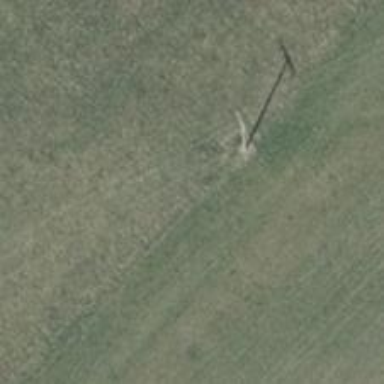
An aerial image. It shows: Power pole.